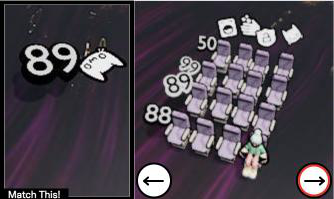
Task: seats
Answer: no